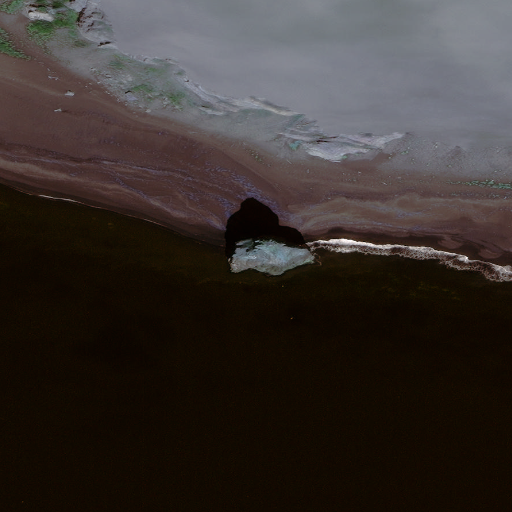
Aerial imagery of island in Alaska named Pinnacle Rock containing only unknown